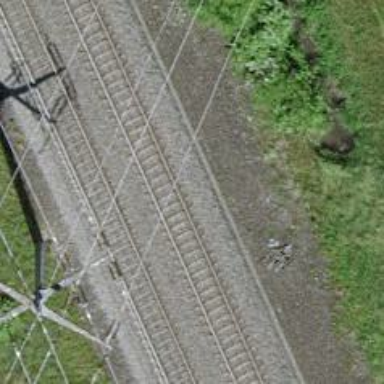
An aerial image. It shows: Single railway track with electrified contact line.